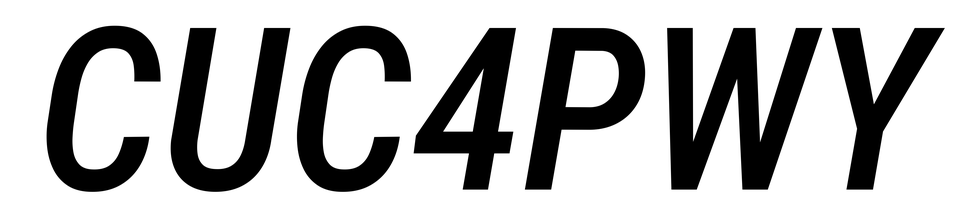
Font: Roboto-Italic_Condensed_Medium_Italic